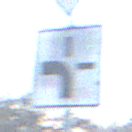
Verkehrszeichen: VerlaufVorfahrtsstrasse1
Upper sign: Vorfahrtsstrasse
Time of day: MorningAfternoon
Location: Outdoor (Nature)
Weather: PartlyCloudy
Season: NotSpecified
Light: Natural